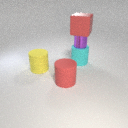
large red rubber cylinder in front of large yellow rubber cylinder